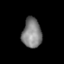
Tissue: lung
Cell type: Epithelial cells
Senescence score: 0.2411
Nuclear area (px): 560
Mean DAPI intensity: 129.523